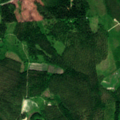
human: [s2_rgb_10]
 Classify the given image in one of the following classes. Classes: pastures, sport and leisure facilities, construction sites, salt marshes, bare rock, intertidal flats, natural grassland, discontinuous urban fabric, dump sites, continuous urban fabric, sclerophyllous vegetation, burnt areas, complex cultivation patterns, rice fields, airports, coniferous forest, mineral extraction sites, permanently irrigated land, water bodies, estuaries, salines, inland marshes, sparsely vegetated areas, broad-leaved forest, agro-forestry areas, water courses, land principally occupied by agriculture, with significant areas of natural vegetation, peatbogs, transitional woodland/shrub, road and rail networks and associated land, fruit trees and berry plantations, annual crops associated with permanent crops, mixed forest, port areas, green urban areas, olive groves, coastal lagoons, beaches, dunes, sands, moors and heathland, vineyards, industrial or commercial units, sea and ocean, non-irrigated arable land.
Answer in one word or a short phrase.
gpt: coniferous forest, mixed forest, transitional woodland/shrub